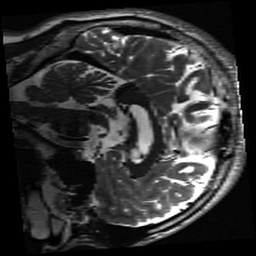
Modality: inplaneT2
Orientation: sagittal